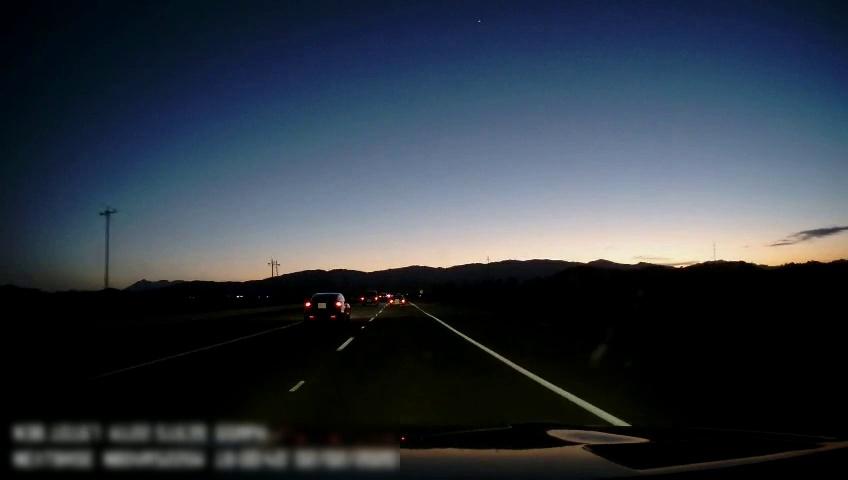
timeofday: Dusk/Dawn/Twilight
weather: Sunny
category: Drivable Space
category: Vehicles | Car
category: Vehicles | Car
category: Vehicles | Car
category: Lanes | Current Lane
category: Lanes | Current Lane
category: Lanes | Alternate Lane